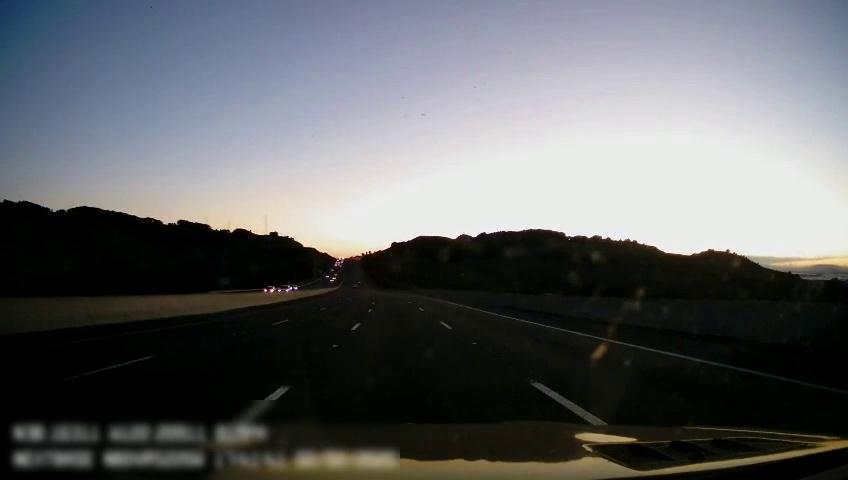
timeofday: Dusk/Dawn/Twilight
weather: Sunny
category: Drivable Space
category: Vehicles | Car
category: Lanes | Alternate Lane
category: Lanes | Current Lane
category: Lanes | Current Lane
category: Lanes | Alternate Lane
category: Lanes | Alternate Lane